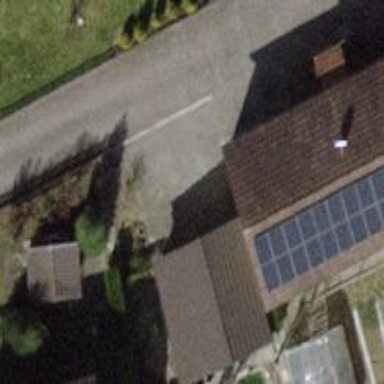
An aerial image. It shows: Garage.